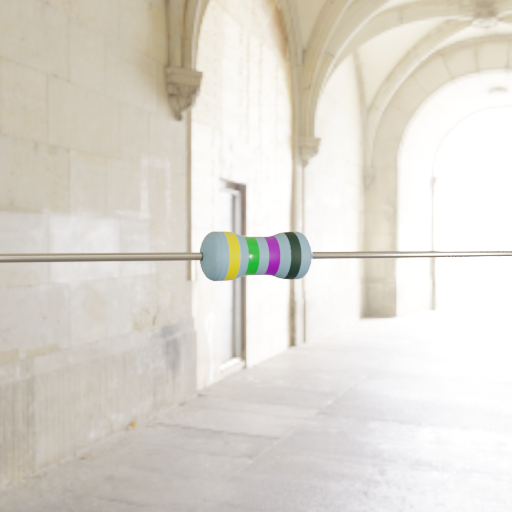
Resistor colour bands (in order): yellow, green, violet, black